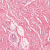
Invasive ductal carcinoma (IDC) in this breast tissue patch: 0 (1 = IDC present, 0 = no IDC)